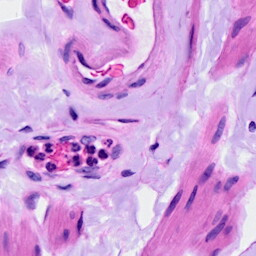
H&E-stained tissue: Ovarian